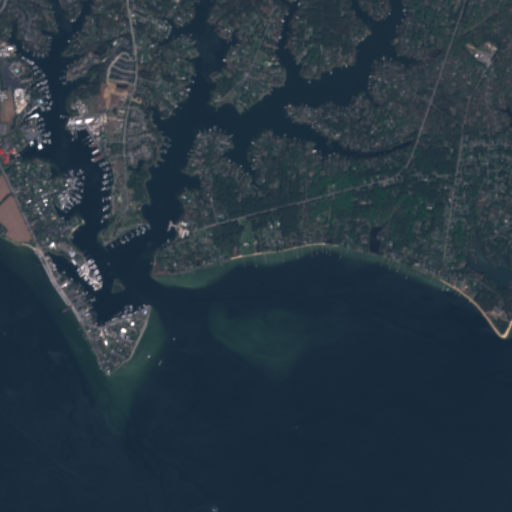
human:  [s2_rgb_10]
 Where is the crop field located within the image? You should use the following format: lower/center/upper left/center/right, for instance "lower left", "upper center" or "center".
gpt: The crop field is located in the center left of the image.
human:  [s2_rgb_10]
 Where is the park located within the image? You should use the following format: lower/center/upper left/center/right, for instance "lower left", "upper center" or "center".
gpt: The park is located in the upper left of the image.
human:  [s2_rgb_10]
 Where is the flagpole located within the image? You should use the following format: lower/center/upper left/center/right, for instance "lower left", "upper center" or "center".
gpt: The flagpole is located in the center left of the image.
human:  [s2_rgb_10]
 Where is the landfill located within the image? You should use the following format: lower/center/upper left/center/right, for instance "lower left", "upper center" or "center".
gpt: There is no landfill in the image.